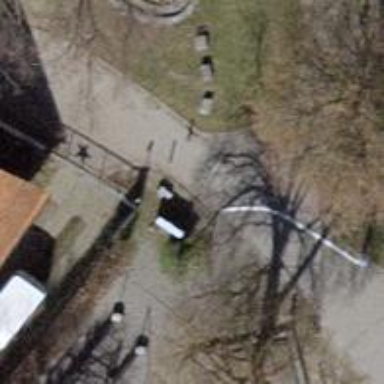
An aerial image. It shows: Bollard.